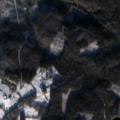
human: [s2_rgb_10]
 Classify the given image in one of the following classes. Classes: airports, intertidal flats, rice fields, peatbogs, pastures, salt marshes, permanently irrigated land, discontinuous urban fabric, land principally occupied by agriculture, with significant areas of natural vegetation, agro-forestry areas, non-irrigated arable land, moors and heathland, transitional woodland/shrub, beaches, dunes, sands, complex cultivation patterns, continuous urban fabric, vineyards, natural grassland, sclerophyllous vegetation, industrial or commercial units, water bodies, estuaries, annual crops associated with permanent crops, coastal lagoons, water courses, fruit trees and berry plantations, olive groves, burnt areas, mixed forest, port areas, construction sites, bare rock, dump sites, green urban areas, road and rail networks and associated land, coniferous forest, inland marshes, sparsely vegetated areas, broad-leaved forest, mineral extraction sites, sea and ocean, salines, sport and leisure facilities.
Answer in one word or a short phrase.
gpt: non-irrigated arable land, mixed forest, water bodies